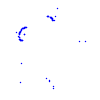
Particle: proton